Field crop: maize
Growth stage: 1
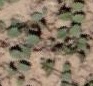
Species: convolvulus